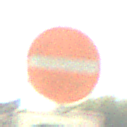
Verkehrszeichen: VerbotDerEinfahrt
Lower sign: MehrspurigeFahrzeugeFrei4
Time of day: MorningAfternoon
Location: Outdoor (Nature)
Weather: PartlyCloudy
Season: NotSpecified
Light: Natural